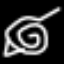
Label: leaf